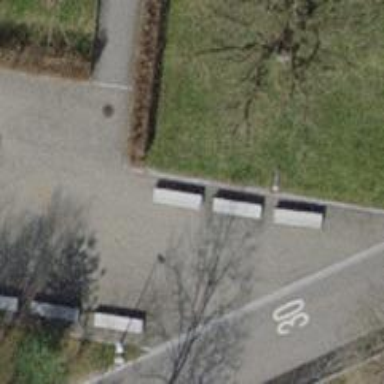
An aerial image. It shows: Concrete bench.